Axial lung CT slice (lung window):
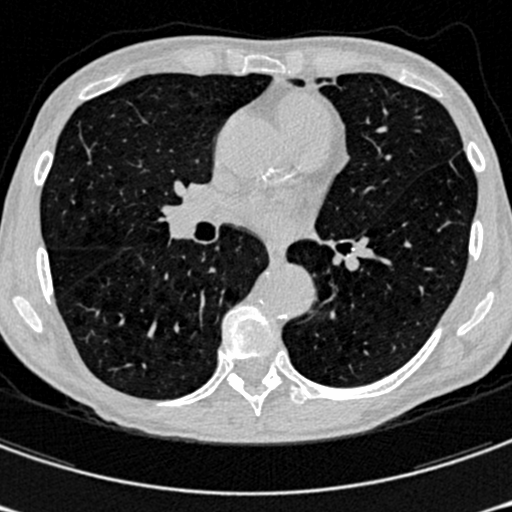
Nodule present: no